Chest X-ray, PA view. Patient: 71 years old, sex M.
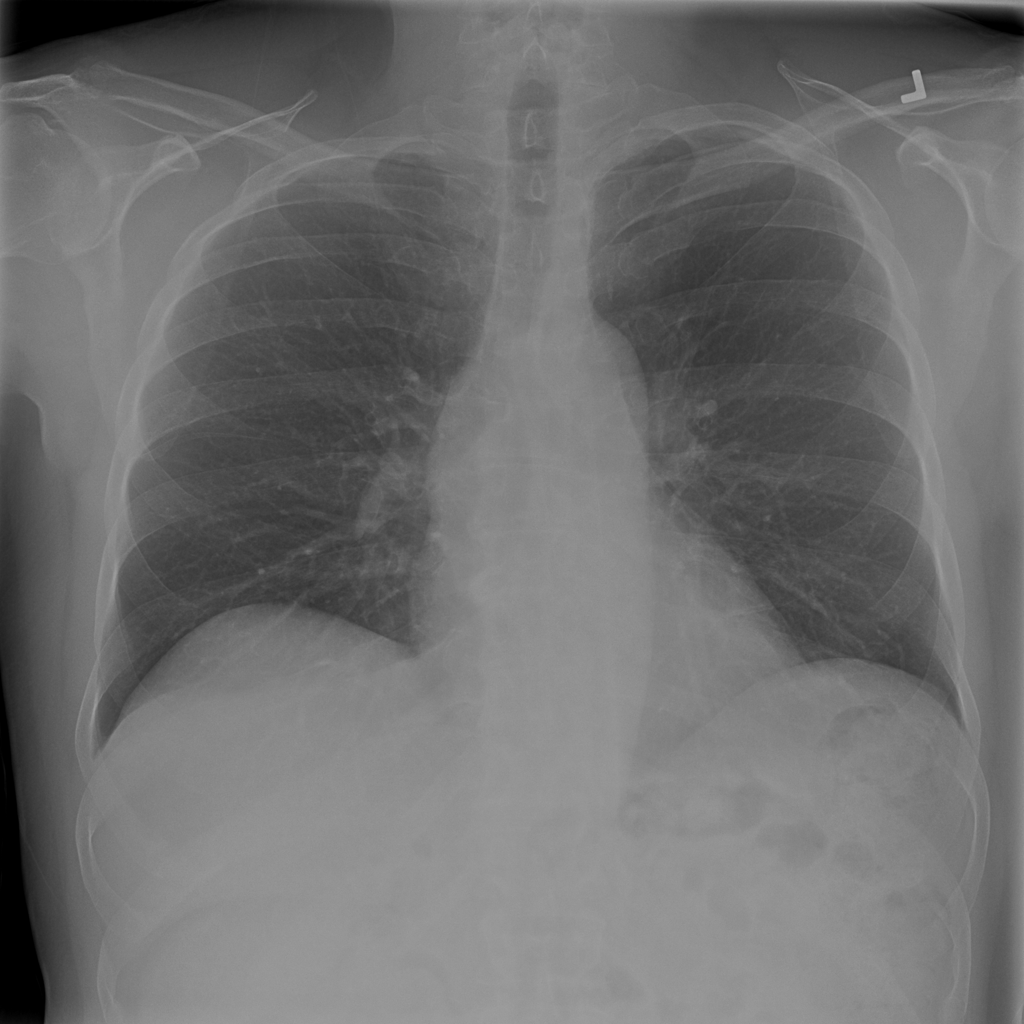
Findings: No Finding